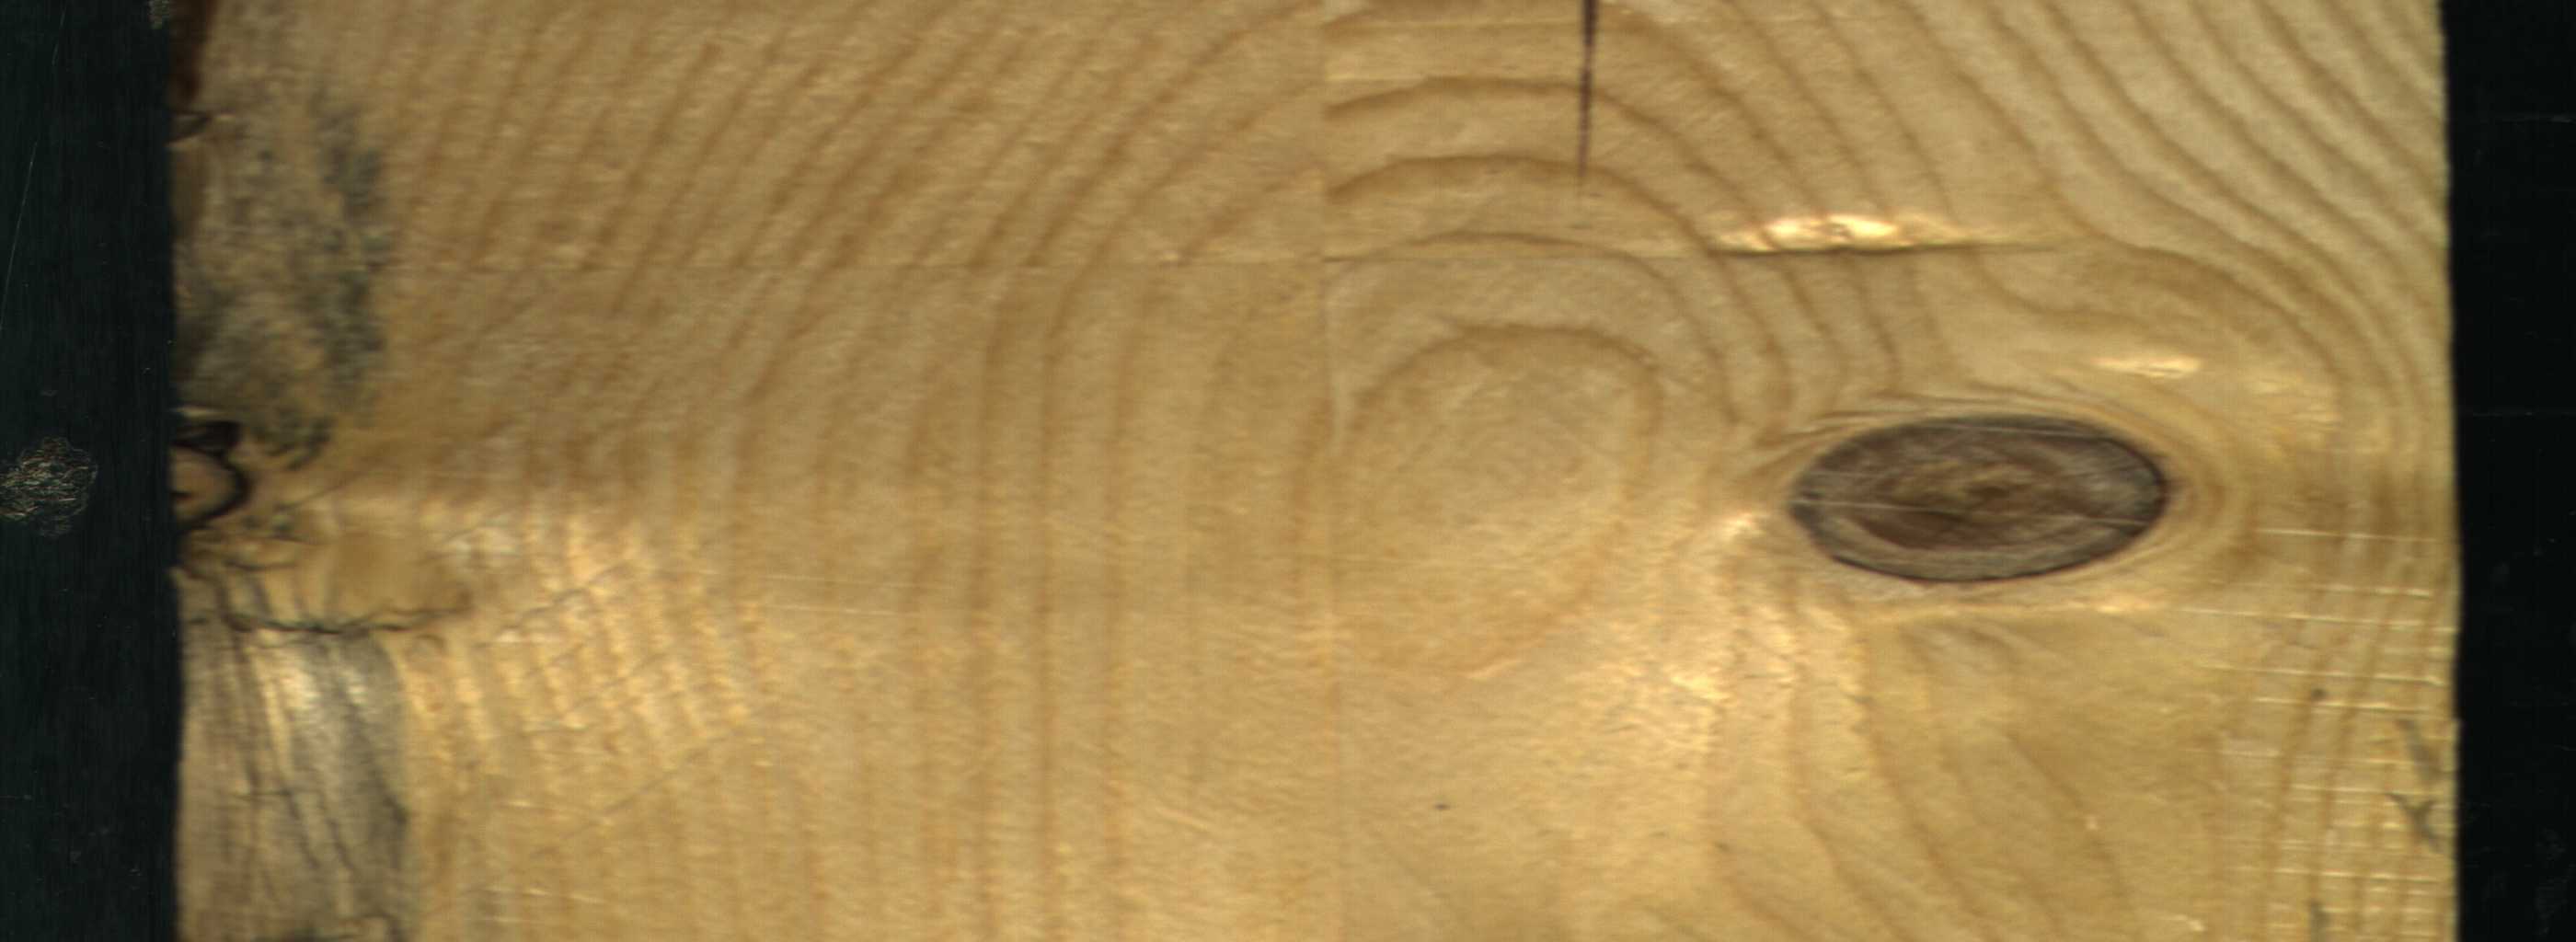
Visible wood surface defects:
Blue_Stain
Blue_Stain
Crack
Dead_Knot
Dead_Knot
Dead_Knot